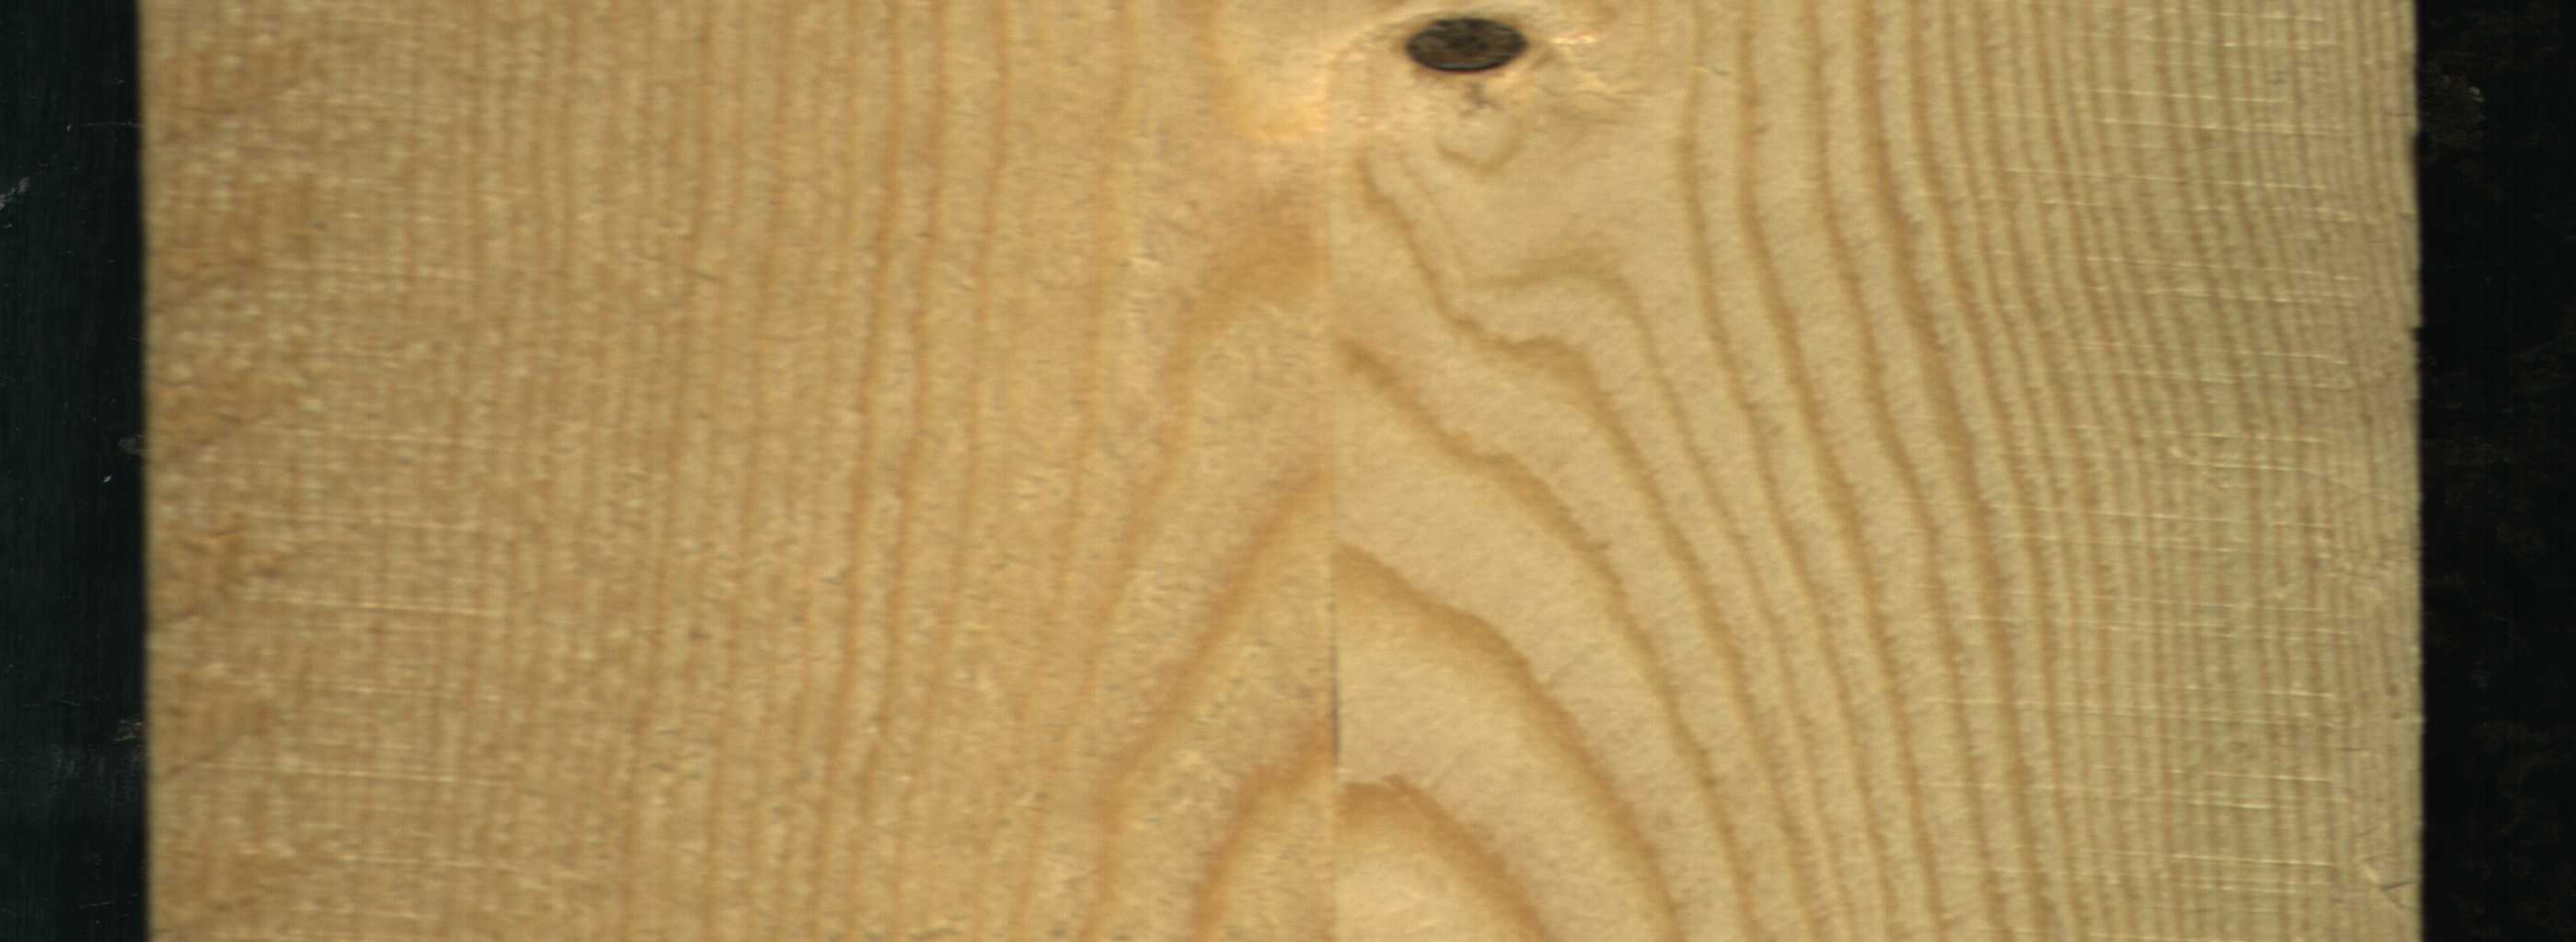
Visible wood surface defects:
Dead_Knot